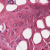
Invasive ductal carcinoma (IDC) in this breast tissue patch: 0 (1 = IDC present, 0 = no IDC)